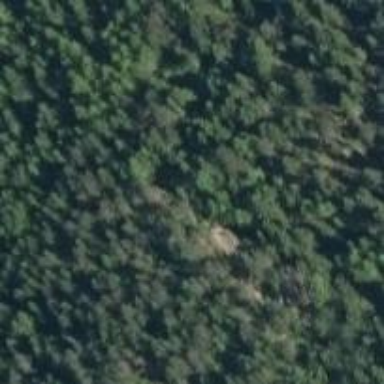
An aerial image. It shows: Cliff in nature.